Breast ultrasound image
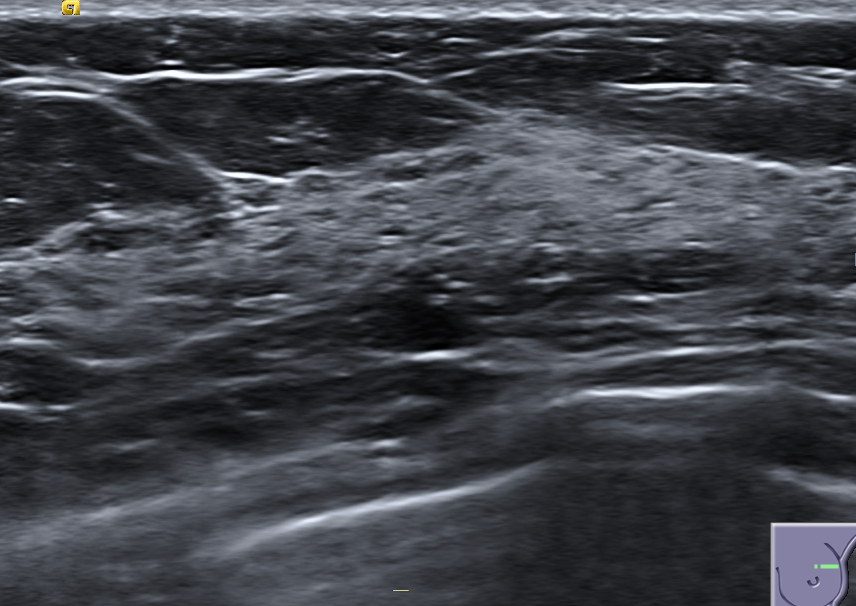
Diagnosis: normal